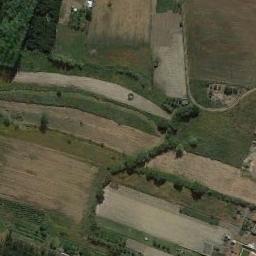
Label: terrace